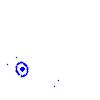
Particle: electron